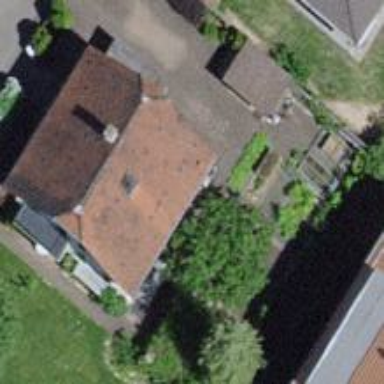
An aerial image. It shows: Detached building with half-hipped roof.